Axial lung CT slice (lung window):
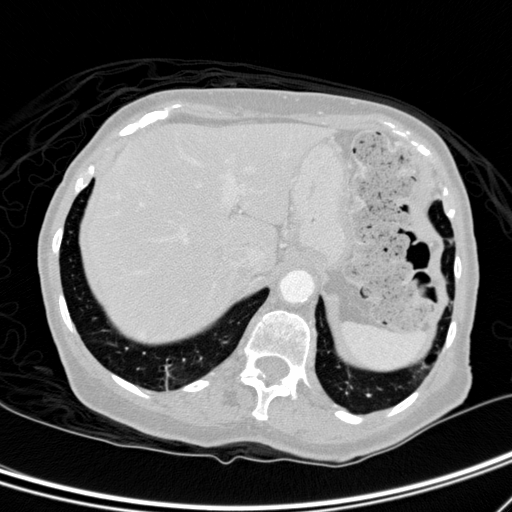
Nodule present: no